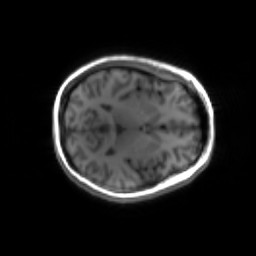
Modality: inplaneT1
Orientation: axial
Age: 28
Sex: female
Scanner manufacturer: siemens
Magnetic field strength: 3 T
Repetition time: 1.2 s
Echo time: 0.00251 s